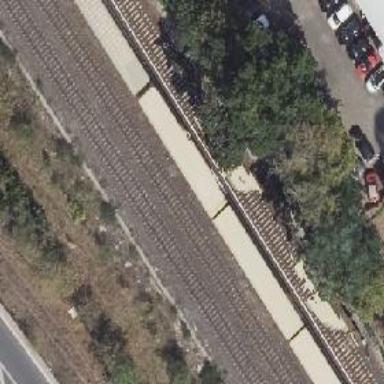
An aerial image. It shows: Light rail electrified railway.